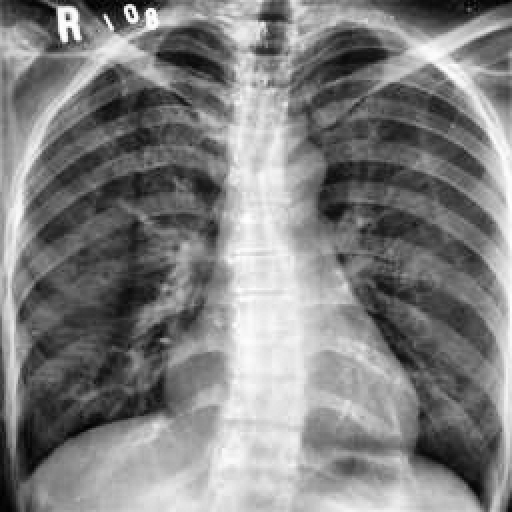
Finding: TUBERCULOSIS